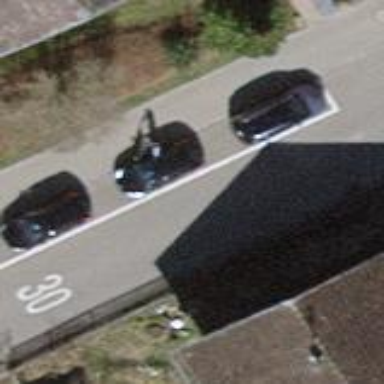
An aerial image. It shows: Parking lane area.